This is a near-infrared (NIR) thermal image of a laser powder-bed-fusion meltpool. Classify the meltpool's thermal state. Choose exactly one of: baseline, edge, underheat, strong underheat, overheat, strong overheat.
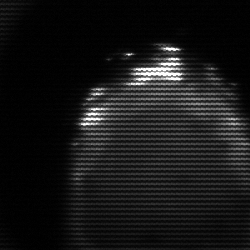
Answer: edge